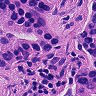
Metastatic tissue present: yes